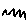
Label: zigzag